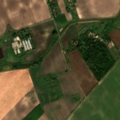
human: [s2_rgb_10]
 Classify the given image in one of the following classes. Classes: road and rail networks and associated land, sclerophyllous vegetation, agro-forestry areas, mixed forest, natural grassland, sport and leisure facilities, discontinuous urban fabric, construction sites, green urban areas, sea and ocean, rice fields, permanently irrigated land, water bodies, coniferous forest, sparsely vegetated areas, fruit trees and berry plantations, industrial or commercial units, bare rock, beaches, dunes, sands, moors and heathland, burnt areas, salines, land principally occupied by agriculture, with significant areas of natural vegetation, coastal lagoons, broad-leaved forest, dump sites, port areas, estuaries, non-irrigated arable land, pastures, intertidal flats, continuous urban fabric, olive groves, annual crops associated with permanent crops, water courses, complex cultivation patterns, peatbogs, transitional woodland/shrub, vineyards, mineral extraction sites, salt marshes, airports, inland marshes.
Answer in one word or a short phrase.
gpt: industrial or commercial units, non-irrigated arable land, transitional woodland/shrub